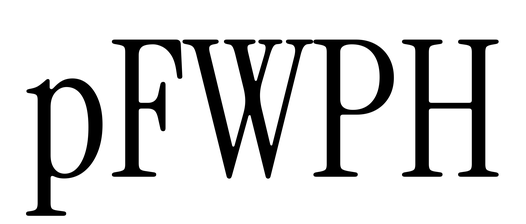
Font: InstrumentSerif-Regular